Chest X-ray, PA view. Patient: 35 years old, sex F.
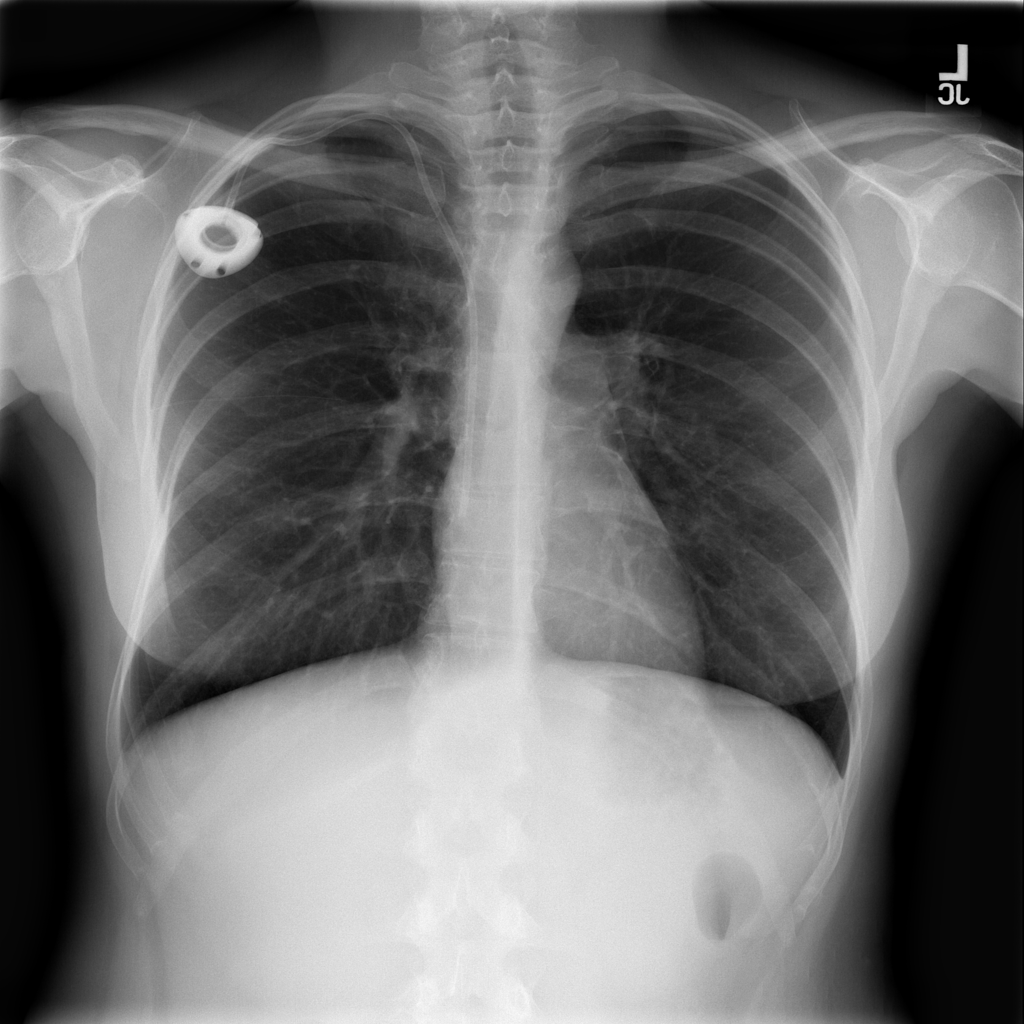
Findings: No Finding